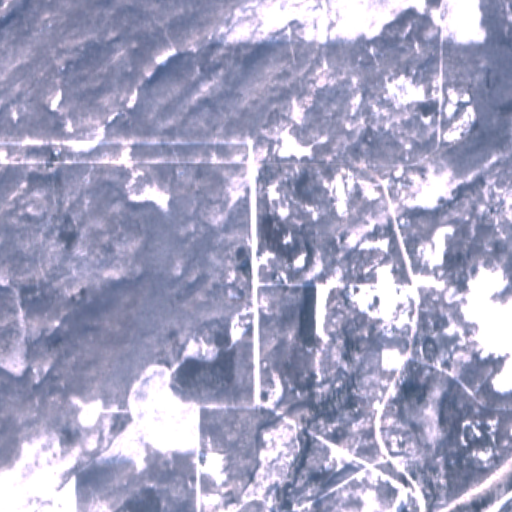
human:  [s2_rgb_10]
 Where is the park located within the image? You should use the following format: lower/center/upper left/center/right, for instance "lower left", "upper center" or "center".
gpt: The park is located in the lower right of the image.
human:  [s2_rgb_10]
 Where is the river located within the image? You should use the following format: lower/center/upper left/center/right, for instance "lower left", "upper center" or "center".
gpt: The river is located in the lower right of the image.
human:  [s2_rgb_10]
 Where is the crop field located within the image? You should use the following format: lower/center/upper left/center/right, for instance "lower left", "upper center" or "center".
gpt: There is no crop field in the image.